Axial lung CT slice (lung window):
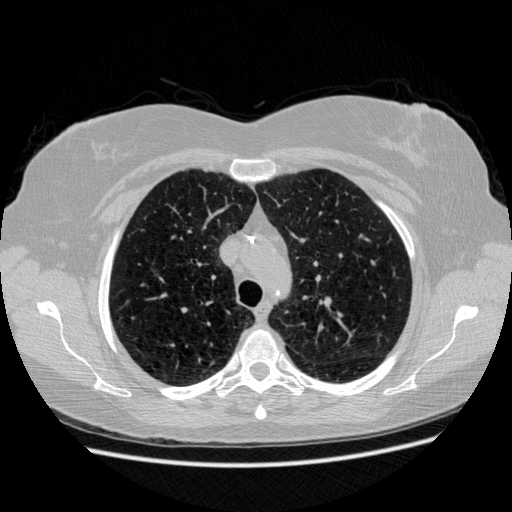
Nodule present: no